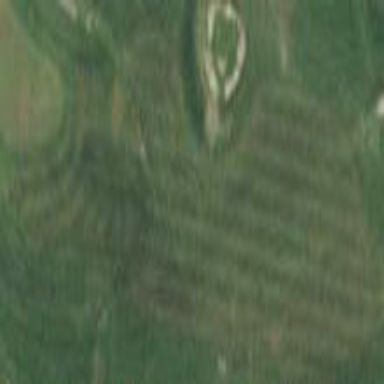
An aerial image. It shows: Golf fairway in the image.